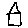
Label: house